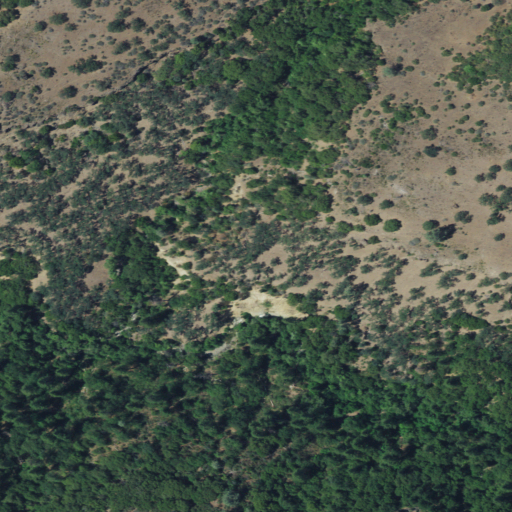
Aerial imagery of valley in California named Stone Corral Hollow containing evergreen forest and shrub